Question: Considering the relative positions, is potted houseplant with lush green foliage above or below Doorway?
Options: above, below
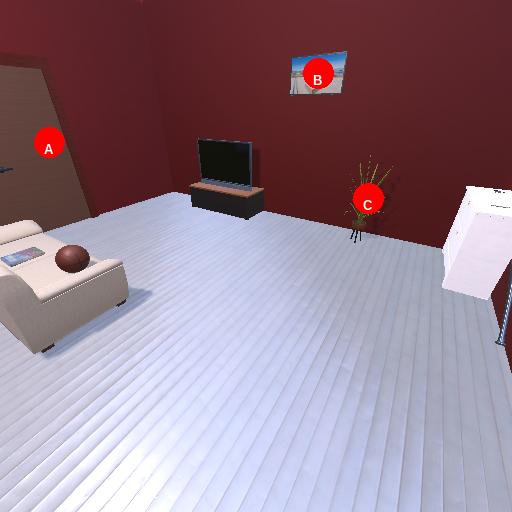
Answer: above